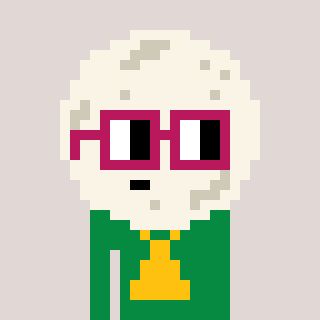
a pixel art character with square dark red glasses, a moon-shaped head and a green-colored body on a warm background